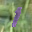
Label: 1